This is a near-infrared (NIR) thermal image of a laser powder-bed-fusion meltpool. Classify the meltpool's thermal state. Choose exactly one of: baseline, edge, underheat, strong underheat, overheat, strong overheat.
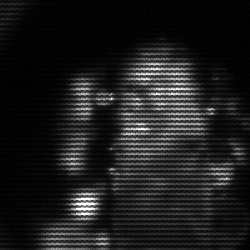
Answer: strong underheat